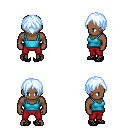
a pixel art fantasy rpg character, male body template, human, dark skin, teal pirate shirt, red pants, white cyan parted hairstyle, ghillies, four views (front, back, left, right), 2x2 character sprite sheet, small pixel art, hard edges, no anti-aliasing